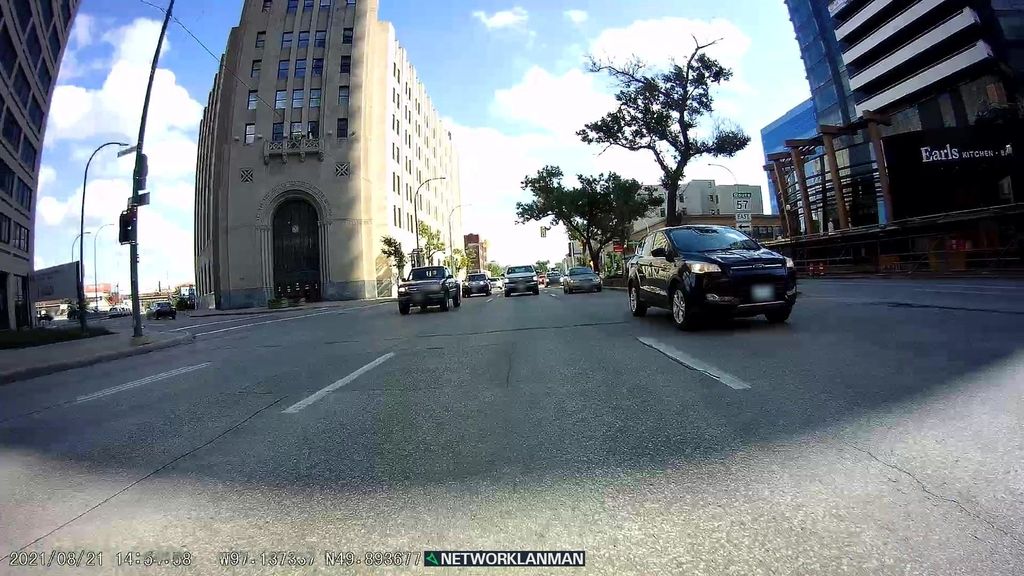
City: winnipeg